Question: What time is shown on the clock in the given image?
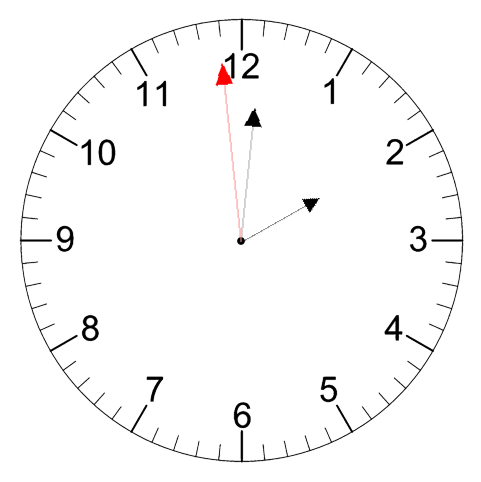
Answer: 02:00:59